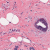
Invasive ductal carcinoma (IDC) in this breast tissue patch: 0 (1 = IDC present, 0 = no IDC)